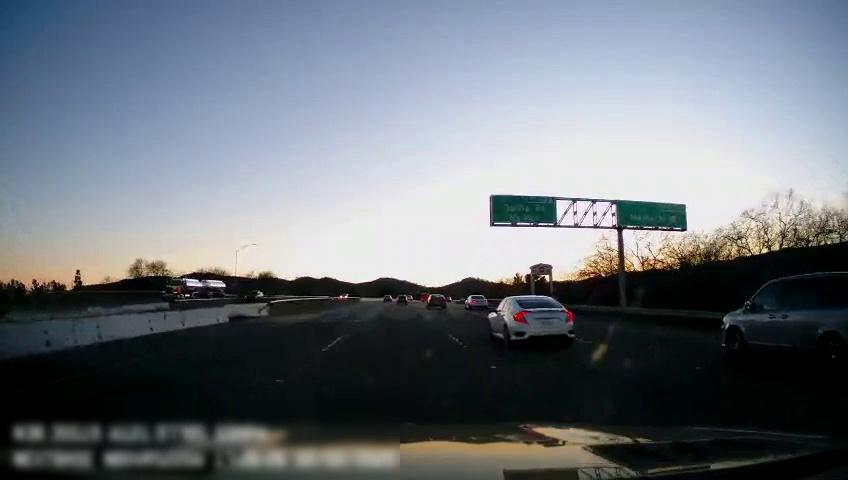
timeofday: Day
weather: Cloudy
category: Drivable Space
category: Vehicles | Van
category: Vehicles | Car
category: Vehicles | Car
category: Vehicles | Car
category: Vehicles | Car
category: Vehicles | Truck
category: Vehicles | Car
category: Vehicles | Car
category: Lanes | Current Lane
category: Lanes | Current Lane
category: Lanes | Alternate Lane
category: Traffic | Signs
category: Traffic | Signs